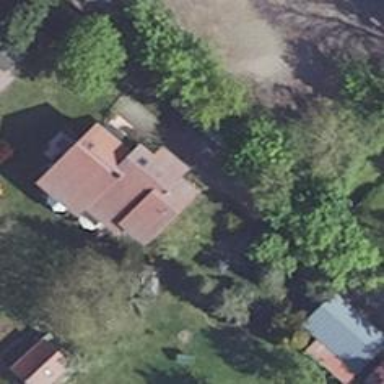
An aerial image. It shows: Simple house.